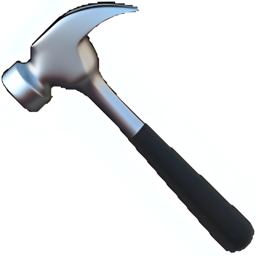
Name: hammer
Emoji: 🔨
Group: Objects
Sub-group: tool